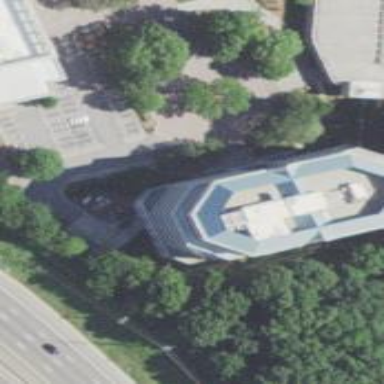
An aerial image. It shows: Commercial building.